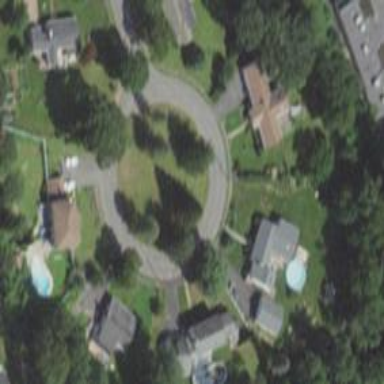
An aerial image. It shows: Residential road.